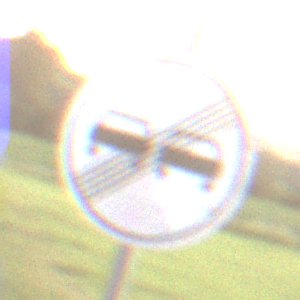
Verkehrszeichen: EndeUeberholverbot
Umgebung: Outdoor, Nature
Tageszeit: SunriseSunset
Wetter: Clear
Licht: Natural
Jahreszeit: NotSpecified
Kontrast: LowContrast